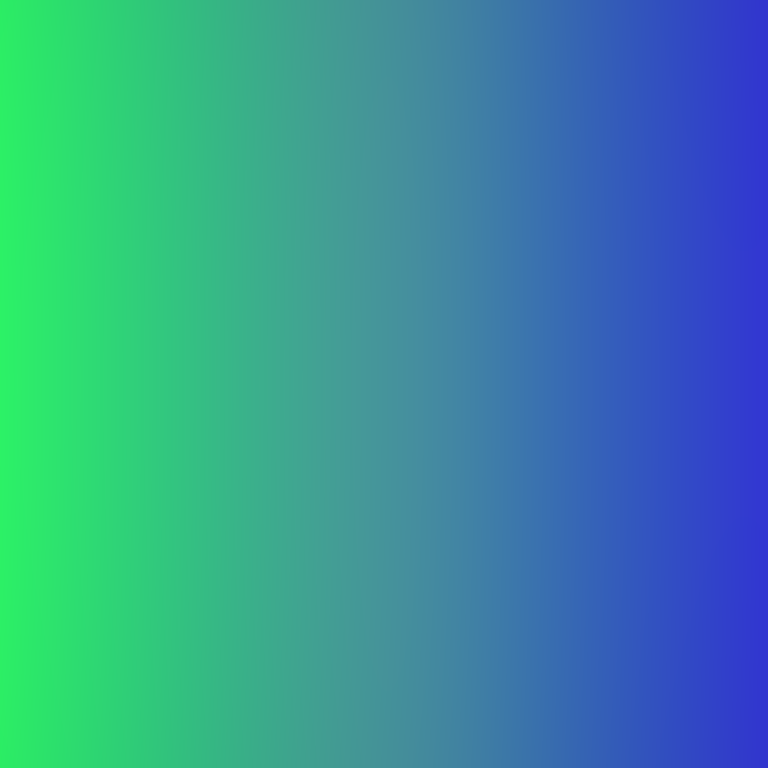
Abstract light effect, smooth gradient from vibrant green to deep blue, calm atmosphere, soft blend, no room, no furniture, no objects.